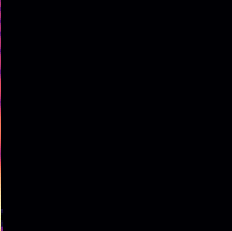
Sound class: Sea waves